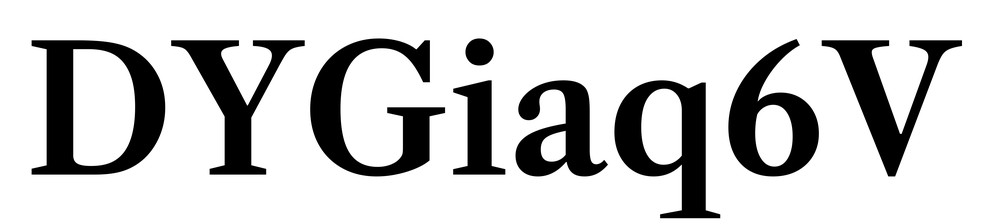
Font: LibreCaslonText_SemiBold